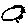
Label: sun